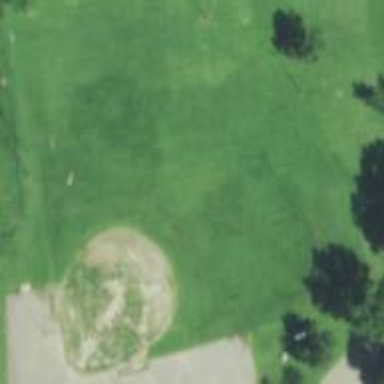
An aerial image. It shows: Softball pitch for baseball.